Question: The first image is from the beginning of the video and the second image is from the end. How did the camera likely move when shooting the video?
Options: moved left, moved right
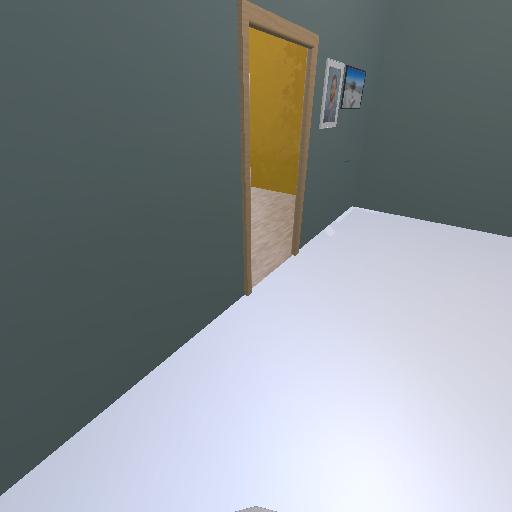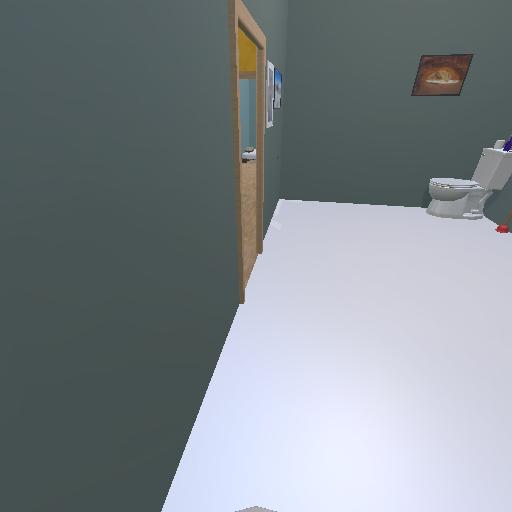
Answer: moved left